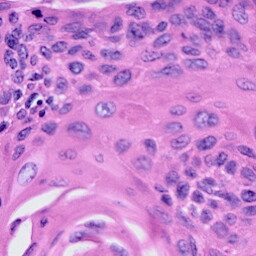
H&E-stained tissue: Cervix